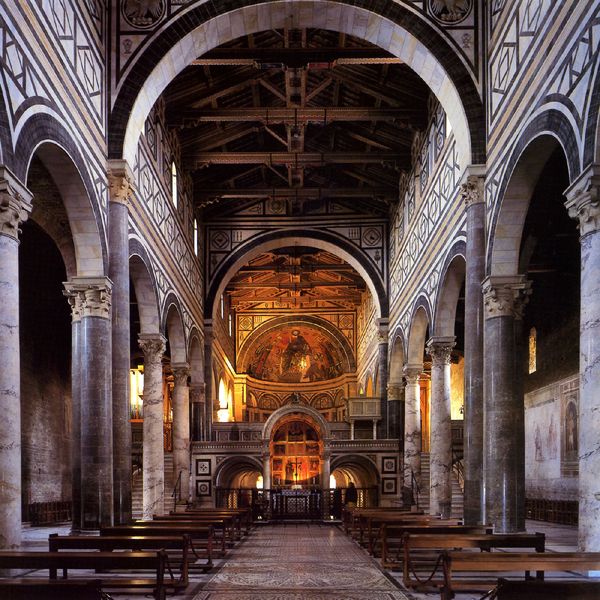
Titel: San Miniato al Monte in Florenz
Standort: Florenz, S. Miniato al Monte (EU - I - Toskana)
Schlagwörter: blau, gelb, braun, schwarz, säulen, kirche, symmetrie, dom, zentralperspektive, dachstuhl, mosaik, altar, arkaden, bänke, mittelschiff, apsis, romanik, köln, flachdecke, kathetrale